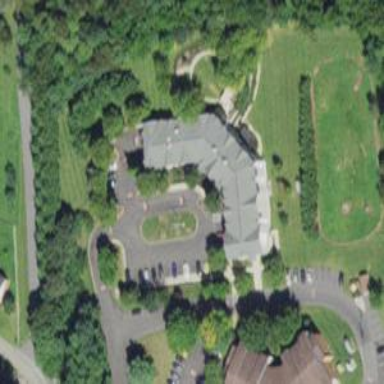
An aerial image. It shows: Building containing apartments. This building also functions as nursing home.